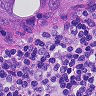
Metastatic tissue present: yes